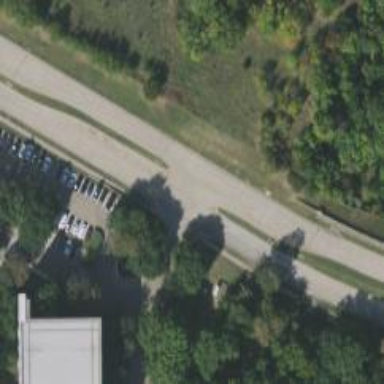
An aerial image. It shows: Tertiary road with separate sidewalks.